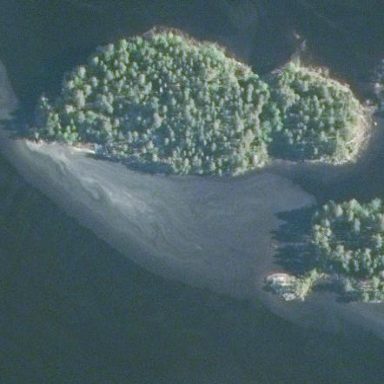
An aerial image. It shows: Islet covered with woodland.